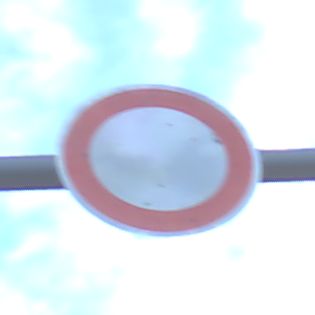
Verkehrszeichen: VerbotFahrzeugeAllerArt
Umgebung: Outdoor, Suburban
Tageszeit: SunriseSunset
Wetter: PartlyCloudy
Licht: Natural
Jahreszeit: NotSpecified
Kontrast: LowContrast